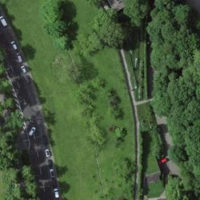
EUNIS habitat code: 53
Species observed at this site:
Eristalis tenax
Ruspolia nitidula
Urtica dioica
Passer domesticus
Hedera helix
Neottia ovata